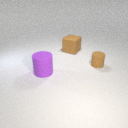
small brown rubber cylinder to the right of large brown rubber cube